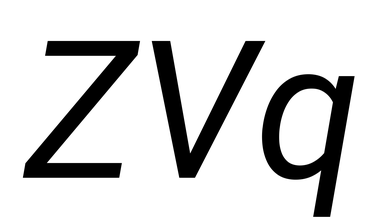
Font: Roboto-Italic_Italic